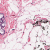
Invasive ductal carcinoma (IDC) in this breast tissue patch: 0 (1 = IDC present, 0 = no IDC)